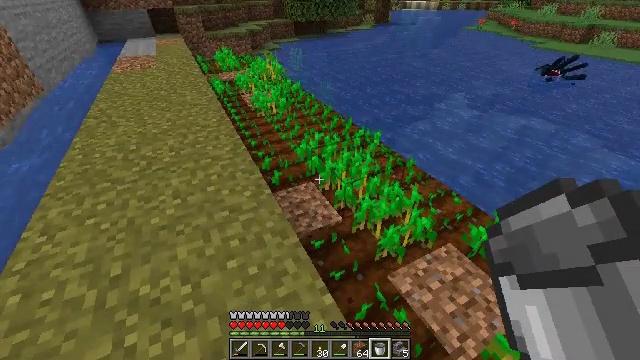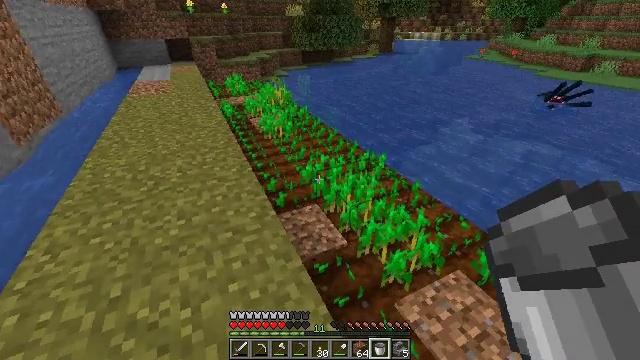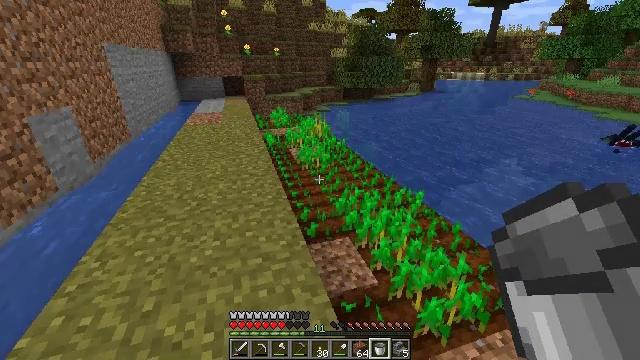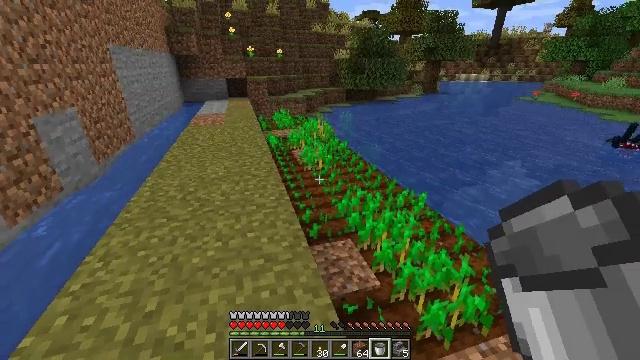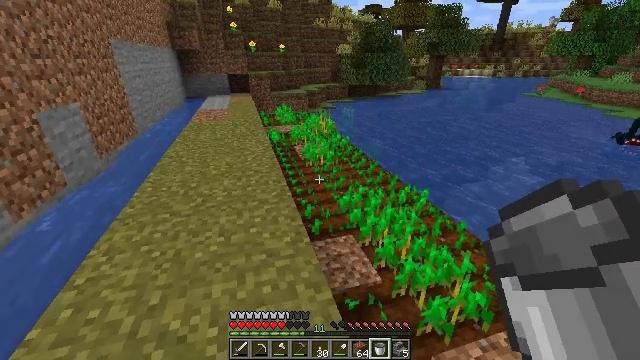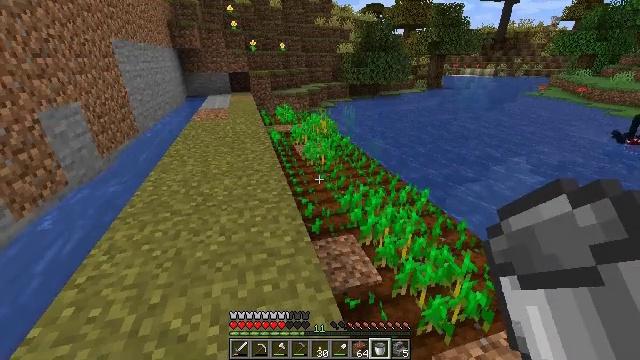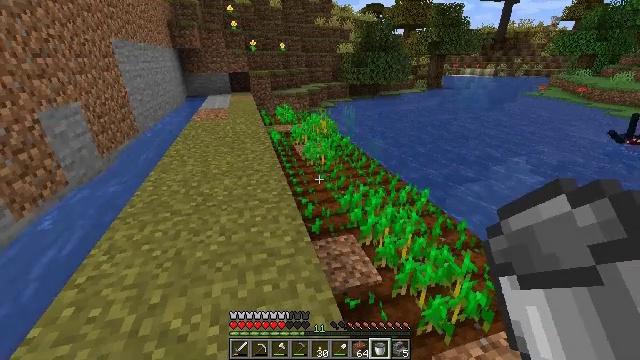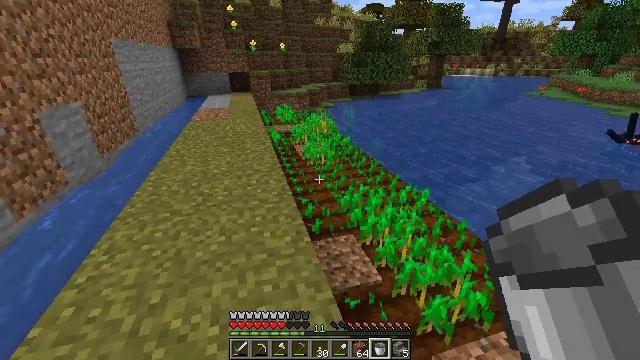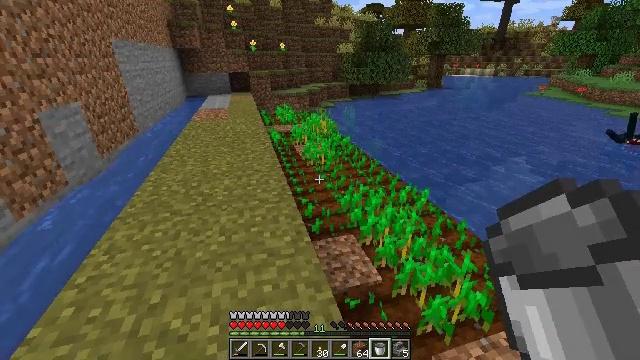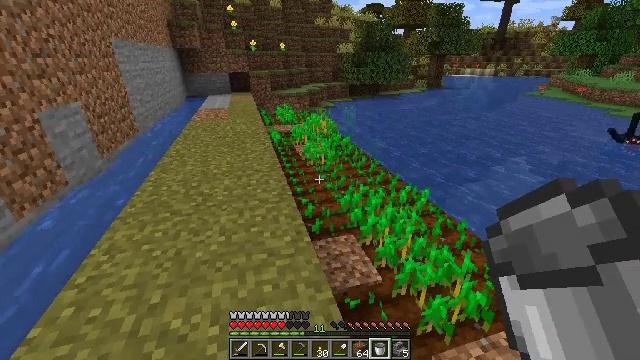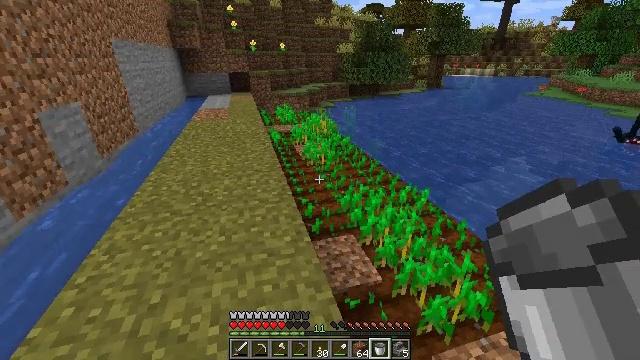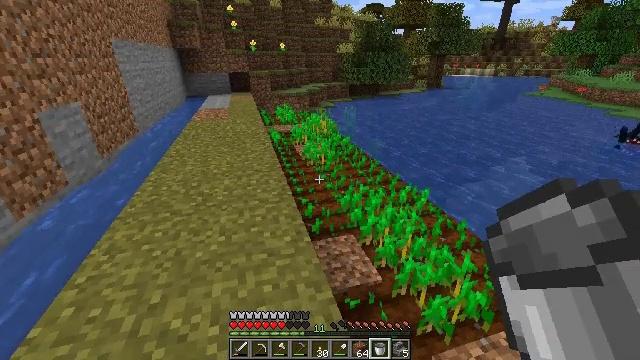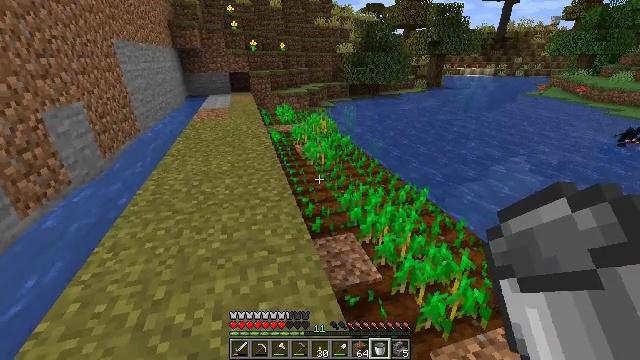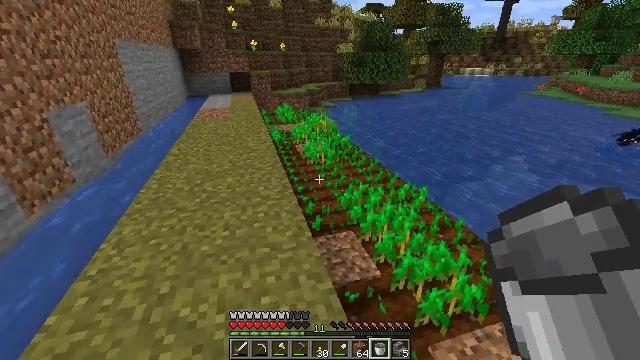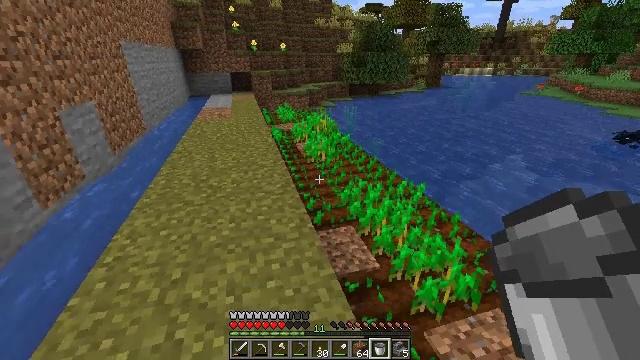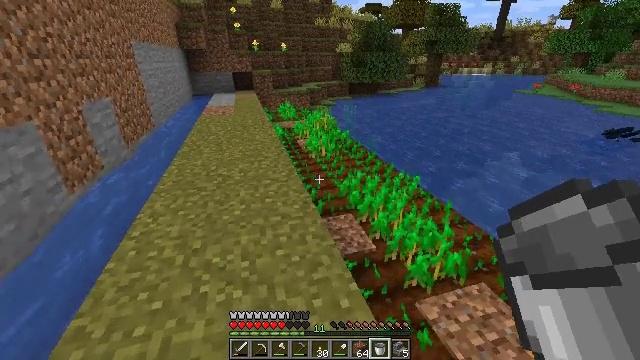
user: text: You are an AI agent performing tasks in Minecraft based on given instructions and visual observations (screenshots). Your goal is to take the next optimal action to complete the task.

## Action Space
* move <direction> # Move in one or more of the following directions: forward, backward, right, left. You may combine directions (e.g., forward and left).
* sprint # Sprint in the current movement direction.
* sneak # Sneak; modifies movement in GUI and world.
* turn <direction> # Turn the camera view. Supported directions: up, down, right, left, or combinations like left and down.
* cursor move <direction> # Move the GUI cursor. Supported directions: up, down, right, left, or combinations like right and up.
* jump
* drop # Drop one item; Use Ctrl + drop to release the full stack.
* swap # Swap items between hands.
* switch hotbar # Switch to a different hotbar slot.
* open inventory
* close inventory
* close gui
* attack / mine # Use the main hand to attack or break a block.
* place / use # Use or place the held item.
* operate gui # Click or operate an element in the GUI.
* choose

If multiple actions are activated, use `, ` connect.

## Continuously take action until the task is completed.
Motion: motion action
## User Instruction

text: Break the dirt block.
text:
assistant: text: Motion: turn left and up
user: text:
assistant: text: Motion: turn left and up
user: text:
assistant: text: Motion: no_op
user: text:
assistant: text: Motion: no_op
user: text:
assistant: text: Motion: no_op
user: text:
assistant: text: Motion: no_op
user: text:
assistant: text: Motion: no_op
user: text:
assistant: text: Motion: no_op
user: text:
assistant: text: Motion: no_op
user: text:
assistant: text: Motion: no_op
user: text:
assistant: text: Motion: no_op
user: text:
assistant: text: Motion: move back
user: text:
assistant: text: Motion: move back
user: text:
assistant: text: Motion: move back
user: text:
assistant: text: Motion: move back
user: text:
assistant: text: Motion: move back
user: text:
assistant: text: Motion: no_op
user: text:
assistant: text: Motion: no_op
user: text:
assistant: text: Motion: turn right and up
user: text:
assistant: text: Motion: turn right and down
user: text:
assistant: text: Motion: turn right and down
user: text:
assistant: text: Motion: turn right
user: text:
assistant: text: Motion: turn right and up
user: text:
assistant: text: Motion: turn right and up
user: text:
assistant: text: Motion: no_op
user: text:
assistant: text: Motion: turn right
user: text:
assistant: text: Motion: turn right and up
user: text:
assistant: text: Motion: turn right
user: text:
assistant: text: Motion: turn right
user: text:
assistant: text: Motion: turn right and down